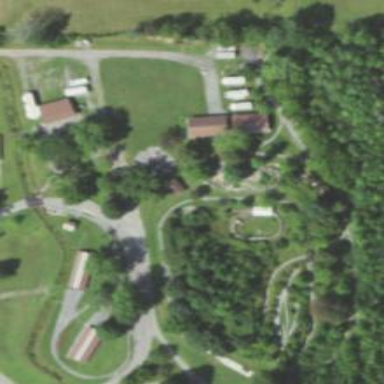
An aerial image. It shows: Miniature railway.